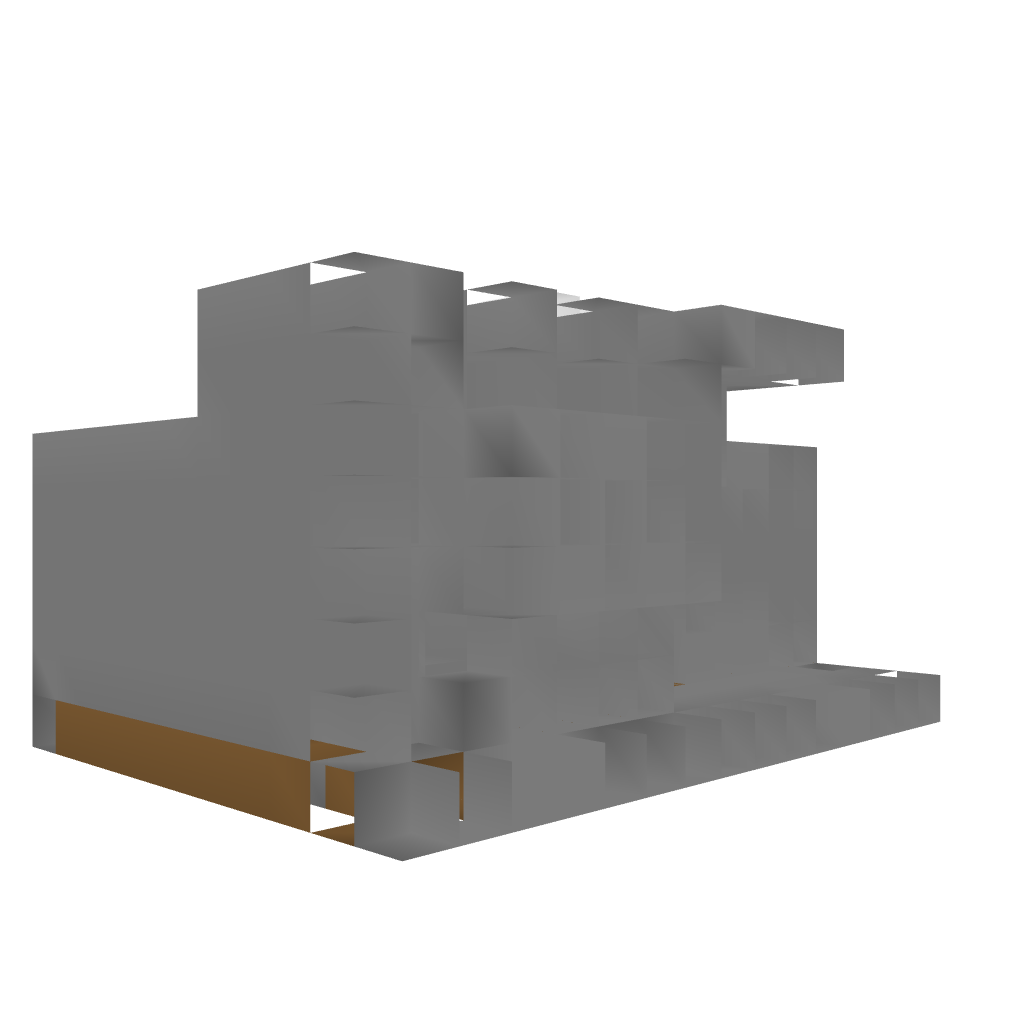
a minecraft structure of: minecart dispenser bad low quality